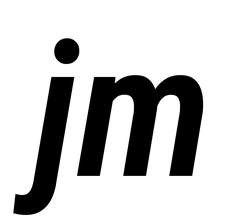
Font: Roboto-Italic_Condensed_SemiBold_Italic